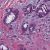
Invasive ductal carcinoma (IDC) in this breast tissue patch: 1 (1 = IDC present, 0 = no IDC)